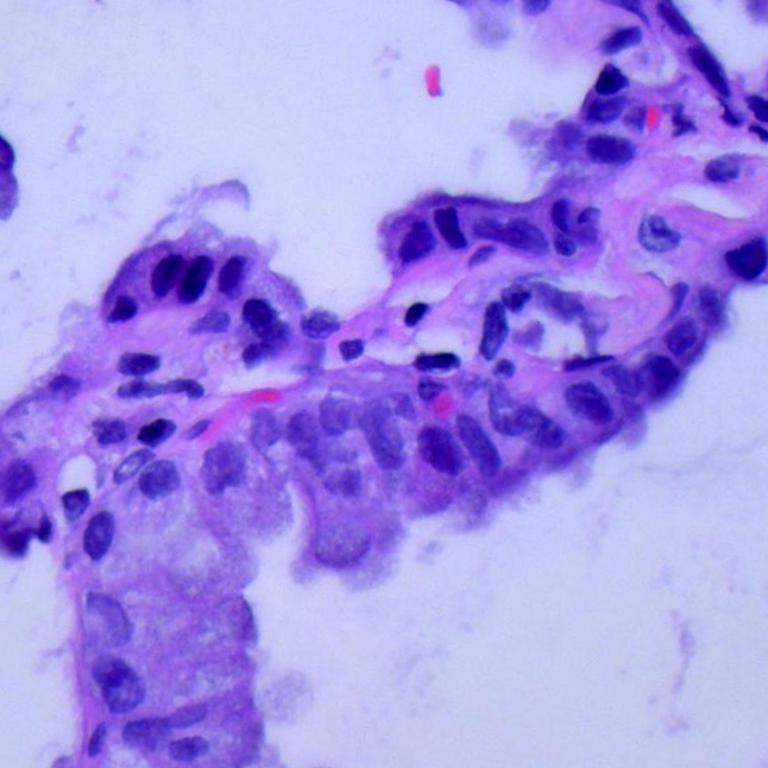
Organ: lung
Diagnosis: adenocarcinomas